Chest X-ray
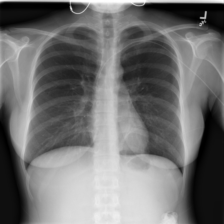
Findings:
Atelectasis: negative
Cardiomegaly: negative
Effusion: negative
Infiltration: negative
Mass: negative
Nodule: negative
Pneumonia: negative
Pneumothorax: negative
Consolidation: negative
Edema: negative
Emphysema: negative
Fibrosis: negative
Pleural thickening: negative
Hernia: negative